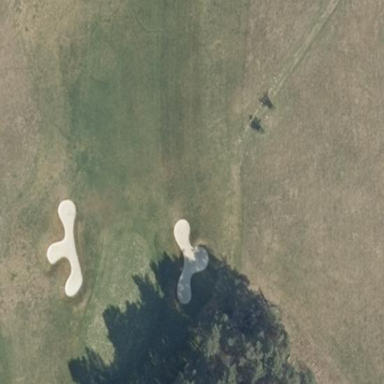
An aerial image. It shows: Rough area in golf course.